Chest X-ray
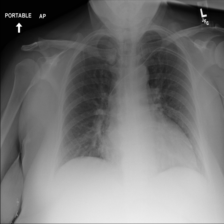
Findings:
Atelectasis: negative
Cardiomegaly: negative
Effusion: negative
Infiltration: negative
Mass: negative
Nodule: negative
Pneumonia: negative
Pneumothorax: negative
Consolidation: negative
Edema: negative
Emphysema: negative
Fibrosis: negative
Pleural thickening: negative
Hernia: negative